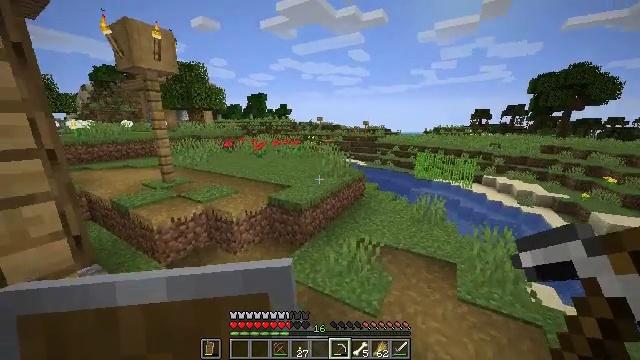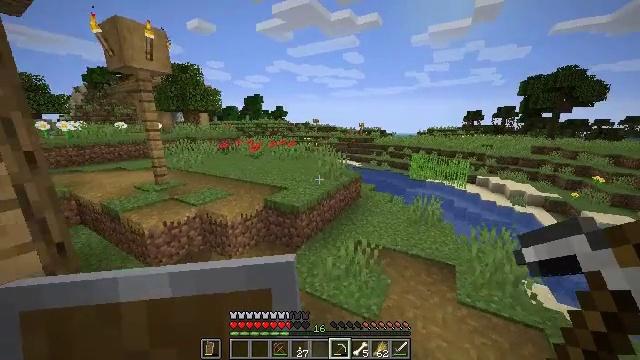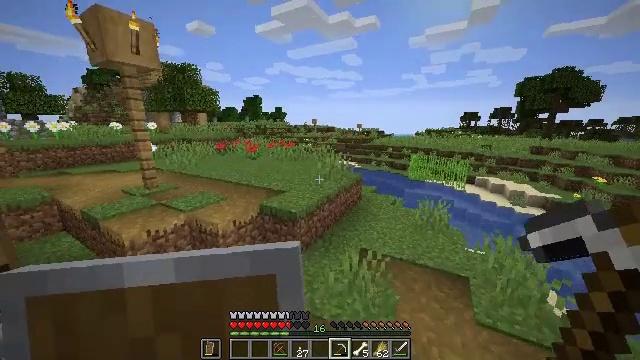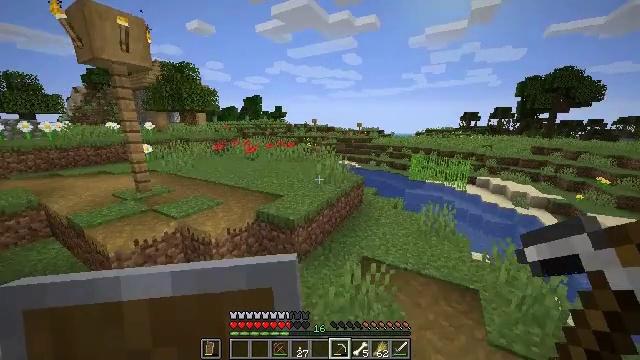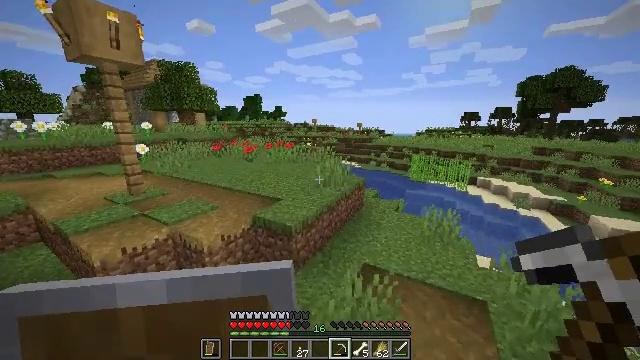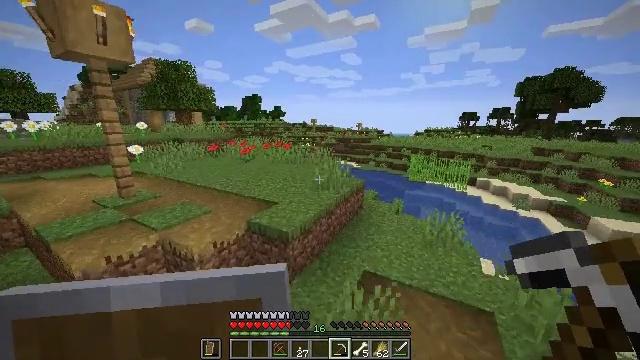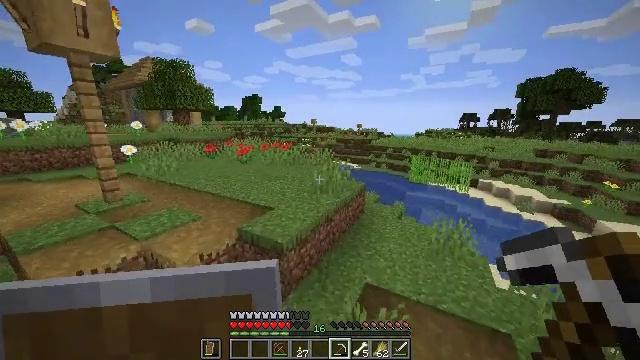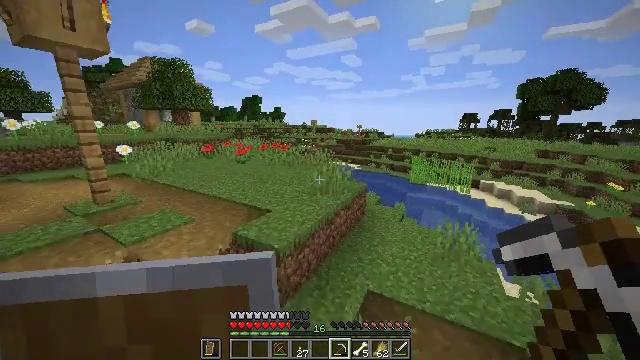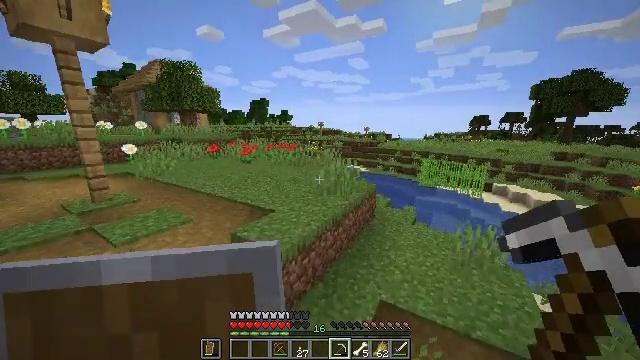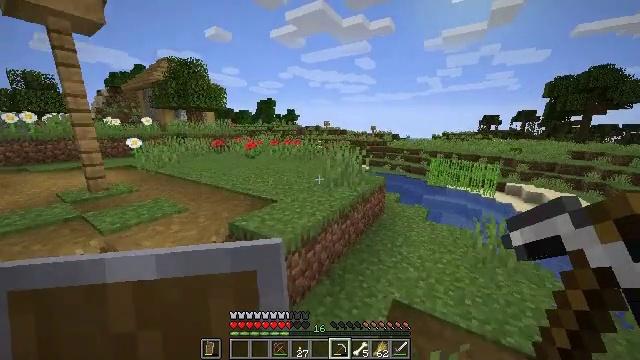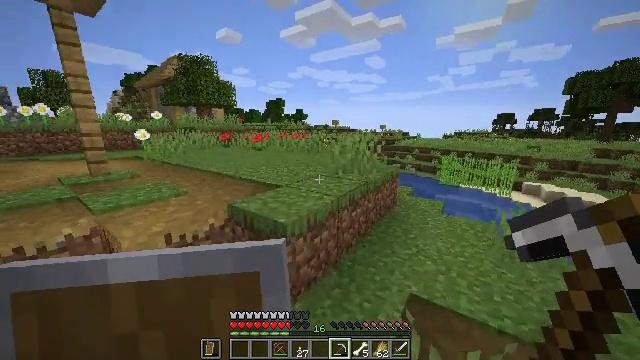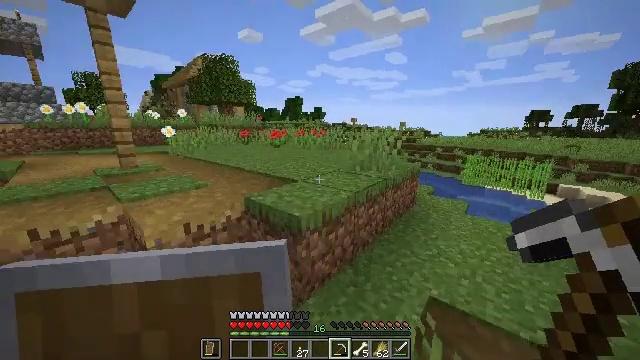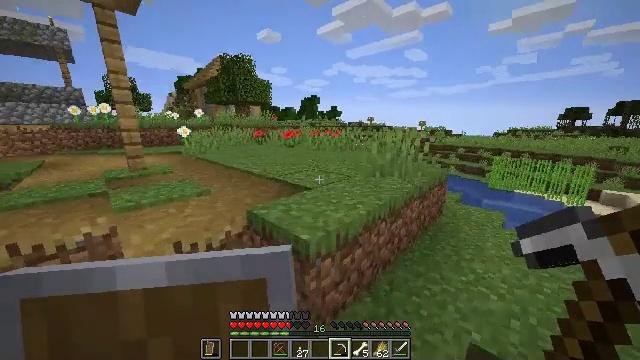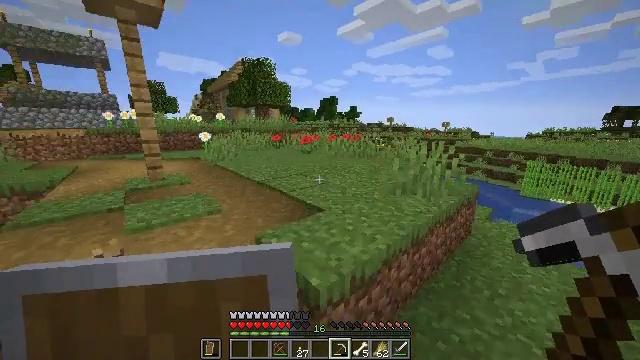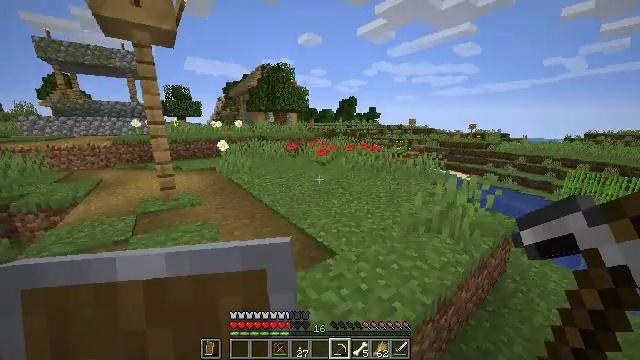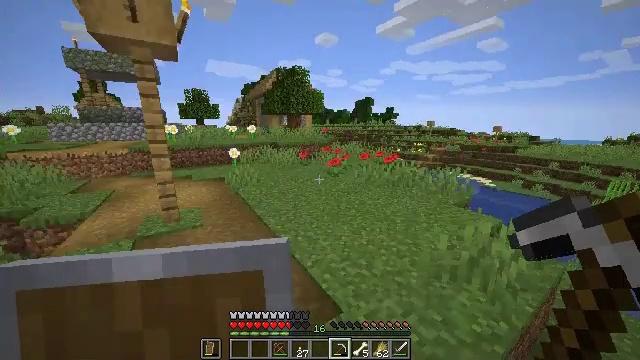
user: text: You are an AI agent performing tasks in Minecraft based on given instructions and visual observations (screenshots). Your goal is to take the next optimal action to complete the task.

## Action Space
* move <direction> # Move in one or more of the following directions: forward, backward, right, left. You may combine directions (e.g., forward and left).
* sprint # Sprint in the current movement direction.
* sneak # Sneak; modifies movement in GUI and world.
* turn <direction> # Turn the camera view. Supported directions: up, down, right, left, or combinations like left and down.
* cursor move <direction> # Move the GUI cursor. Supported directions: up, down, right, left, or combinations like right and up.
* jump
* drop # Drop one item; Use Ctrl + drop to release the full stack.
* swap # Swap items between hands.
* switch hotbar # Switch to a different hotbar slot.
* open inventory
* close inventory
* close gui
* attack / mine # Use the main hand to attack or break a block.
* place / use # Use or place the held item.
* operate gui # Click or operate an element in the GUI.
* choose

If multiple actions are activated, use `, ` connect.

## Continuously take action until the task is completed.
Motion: motion action
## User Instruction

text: Mine the bell from its post.
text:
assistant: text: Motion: move forward, turn right
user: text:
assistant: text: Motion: move forward
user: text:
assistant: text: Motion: move forward
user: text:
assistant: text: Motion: move forward
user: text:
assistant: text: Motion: move forward
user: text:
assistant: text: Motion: move forward
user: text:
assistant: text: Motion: move forward
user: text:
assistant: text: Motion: move forward, turn left
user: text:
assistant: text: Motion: move forward, turn left
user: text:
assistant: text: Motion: move forward, turn left
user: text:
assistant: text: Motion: move forward, turn left
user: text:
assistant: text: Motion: move forward, turn left, jump
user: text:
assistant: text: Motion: move forward, turn left, jump
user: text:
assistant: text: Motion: move forward, turn left, jump
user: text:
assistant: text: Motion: move forward, turn left, jump
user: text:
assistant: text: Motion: move forward, turn left, jump
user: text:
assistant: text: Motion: move forward, turn left, jump
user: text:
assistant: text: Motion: move forward, turn left
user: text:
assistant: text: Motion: move forward, turn left
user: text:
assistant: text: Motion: move forward, turn left
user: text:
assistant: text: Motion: move forward, turn left
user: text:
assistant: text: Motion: move forward, turn left
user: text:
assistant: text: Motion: move forward and move right, turn left
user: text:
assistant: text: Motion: move forward and move right, turn left
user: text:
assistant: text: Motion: move forward and move right, turn left
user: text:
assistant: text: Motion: move forward and move right, turn left
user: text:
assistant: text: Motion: move forward and move right, turn left
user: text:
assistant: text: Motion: move forward and move right, turn left
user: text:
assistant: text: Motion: move forward and move right, turn left
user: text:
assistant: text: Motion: move forward and move right, turn left